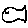
Label: fish